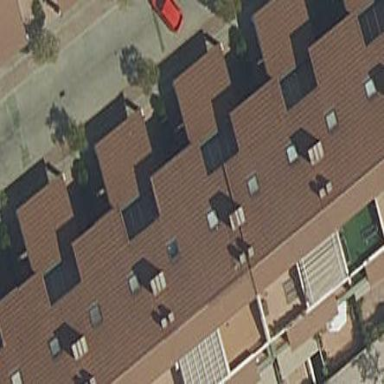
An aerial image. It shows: Residential building.